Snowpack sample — Snodgrass Mountain, Crested Butte, Colorado (2/4/25, 12:06 PM MST)
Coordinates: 38.923, -106.968
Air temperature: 35 °F
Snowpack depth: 80 cm
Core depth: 70 cm
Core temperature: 32 °F
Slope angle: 14°, slope face: 78°
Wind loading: low
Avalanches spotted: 0
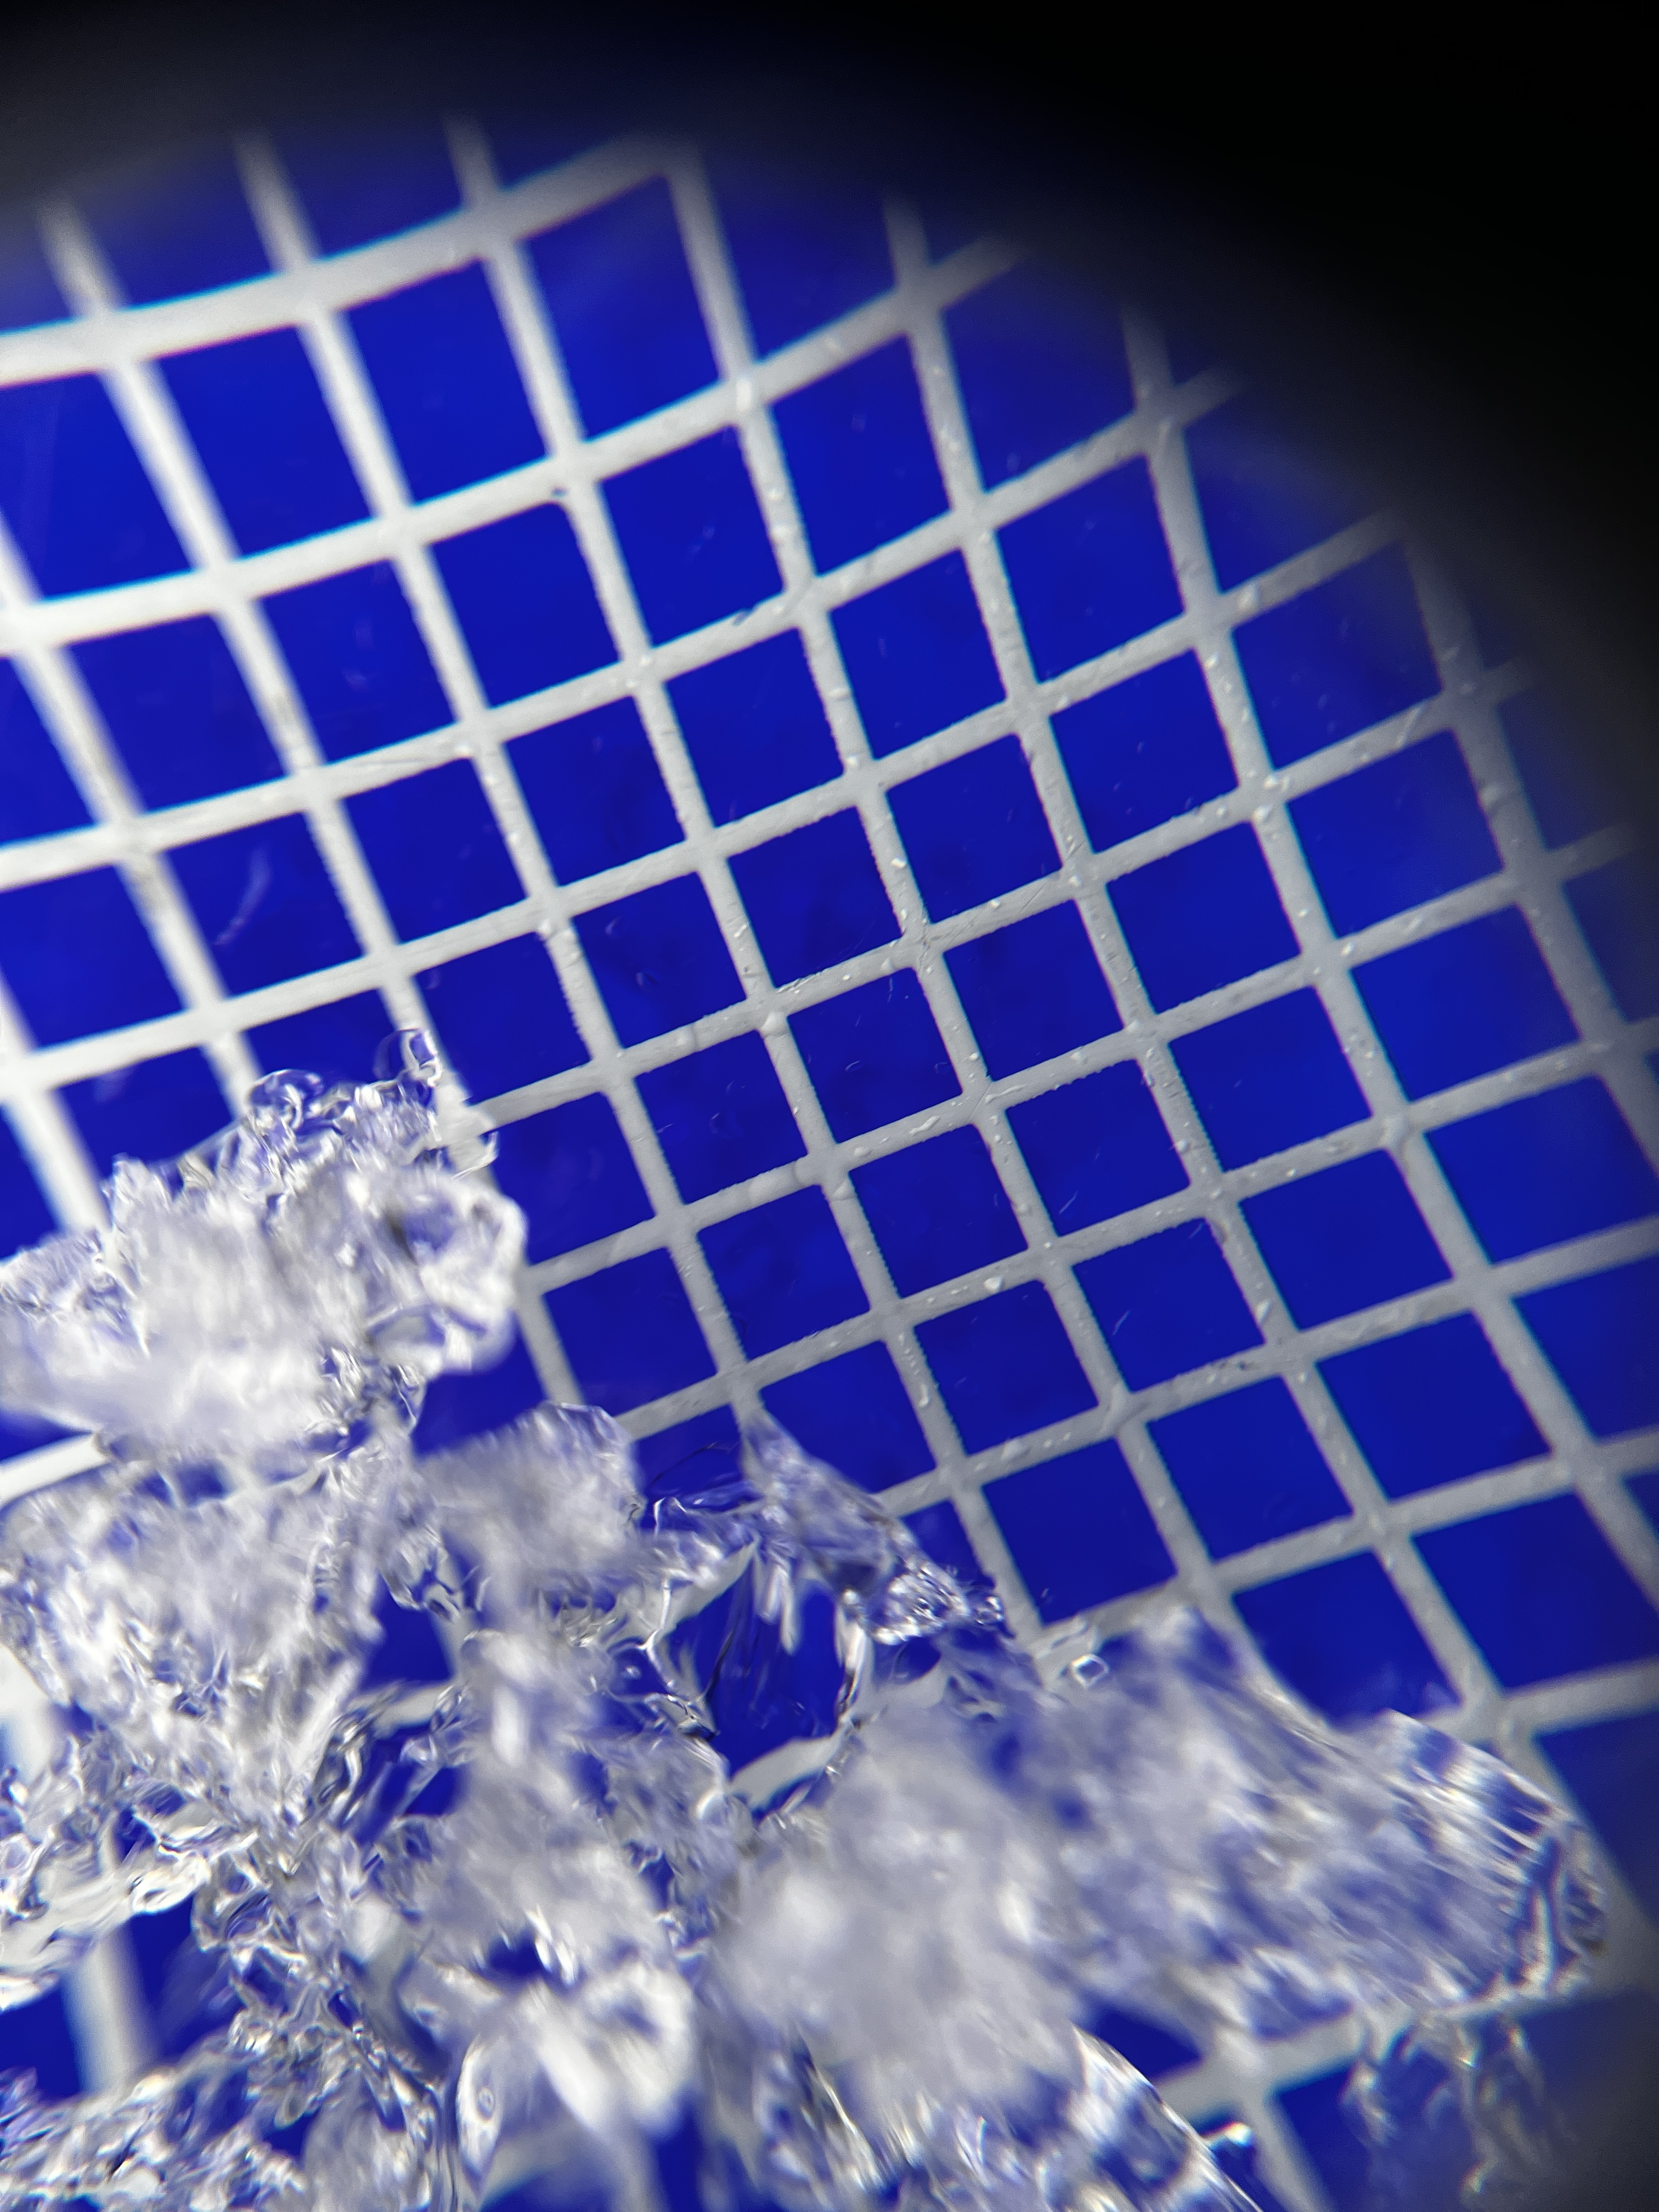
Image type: magnified_profile
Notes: No avalanches nearby, unusually warm weather for the last month reported by residents, Collected 25 yards from treeline